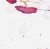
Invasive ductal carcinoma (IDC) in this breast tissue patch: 0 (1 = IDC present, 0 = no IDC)